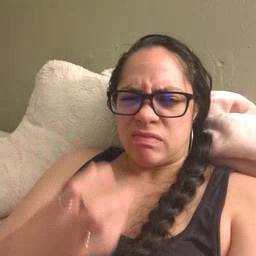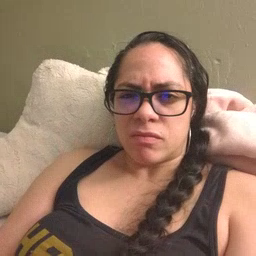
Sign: yucky